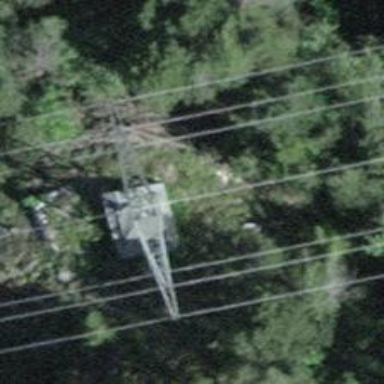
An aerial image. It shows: Power tower.